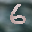
Label: 6